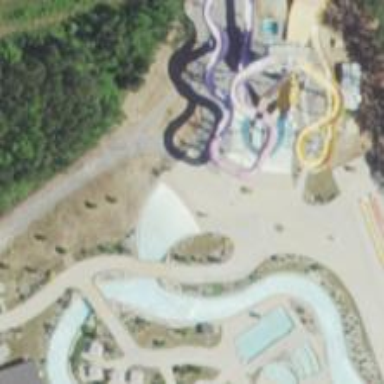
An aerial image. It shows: Water slide attraction.